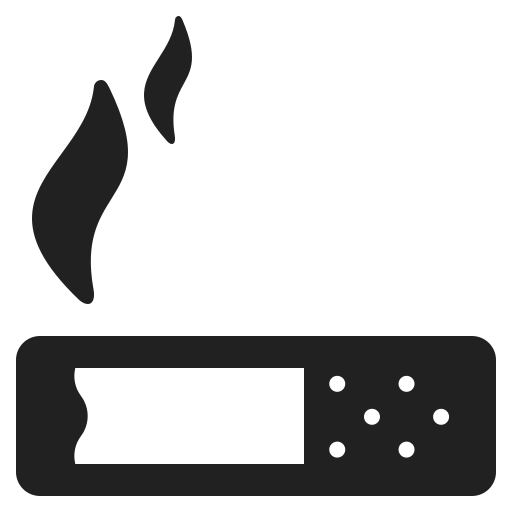
cigarette high contrast